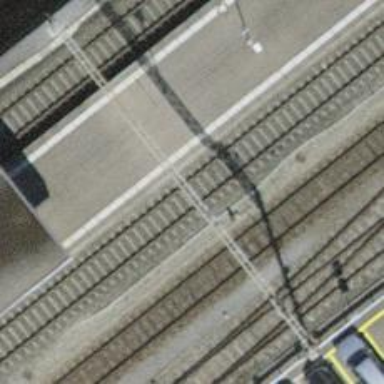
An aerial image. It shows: Solitary milestone along the railway.